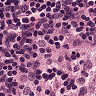
Metastatic tissue present: no